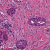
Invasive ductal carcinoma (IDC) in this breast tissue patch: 0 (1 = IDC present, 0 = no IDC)